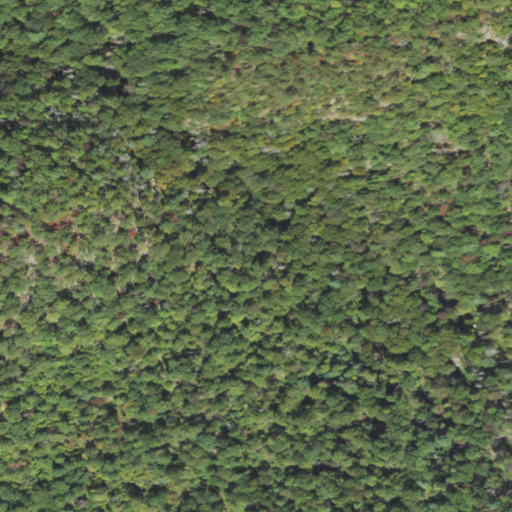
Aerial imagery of gap in Pennsylvania named Peters Gap containing deciduous forest and mixed forest